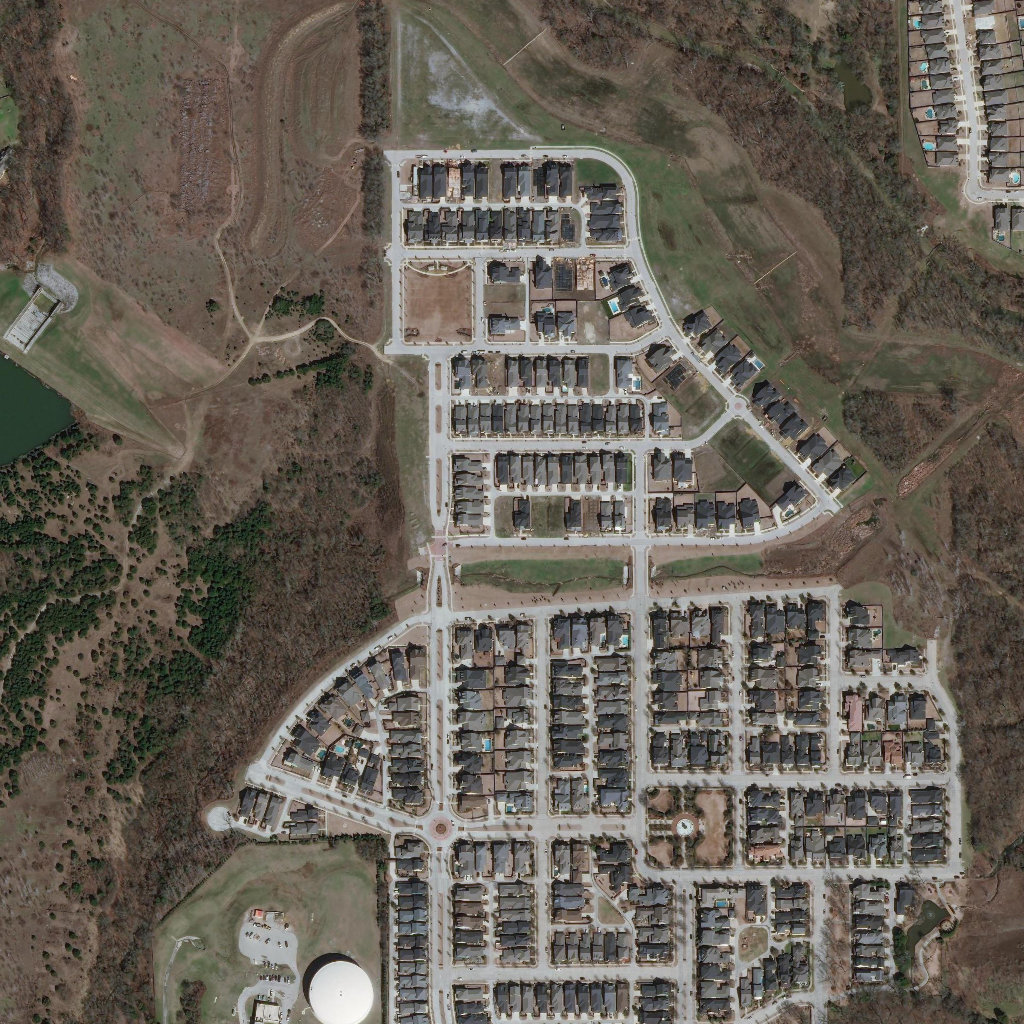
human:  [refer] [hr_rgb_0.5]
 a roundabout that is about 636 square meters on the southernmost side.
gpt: <box>[[41, 79, 44, 82, 0]]</box>